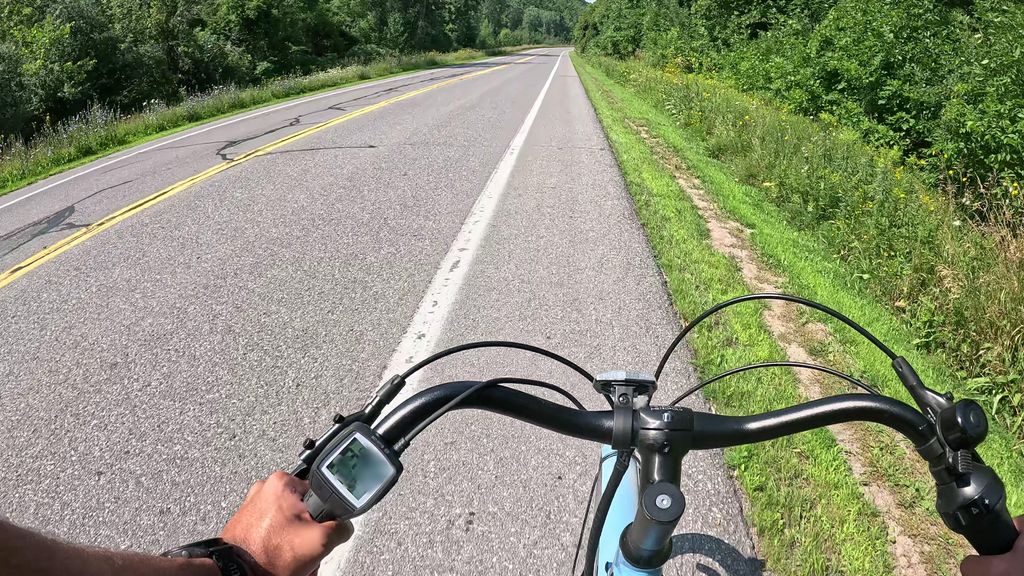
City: ottawa-gatineau